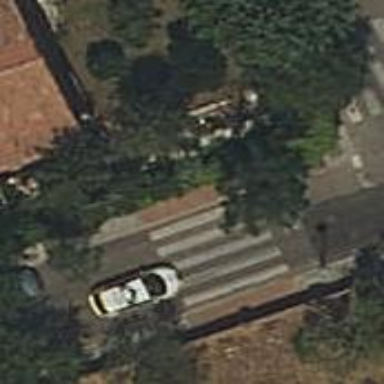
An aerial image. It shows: Marked crossing on the road.